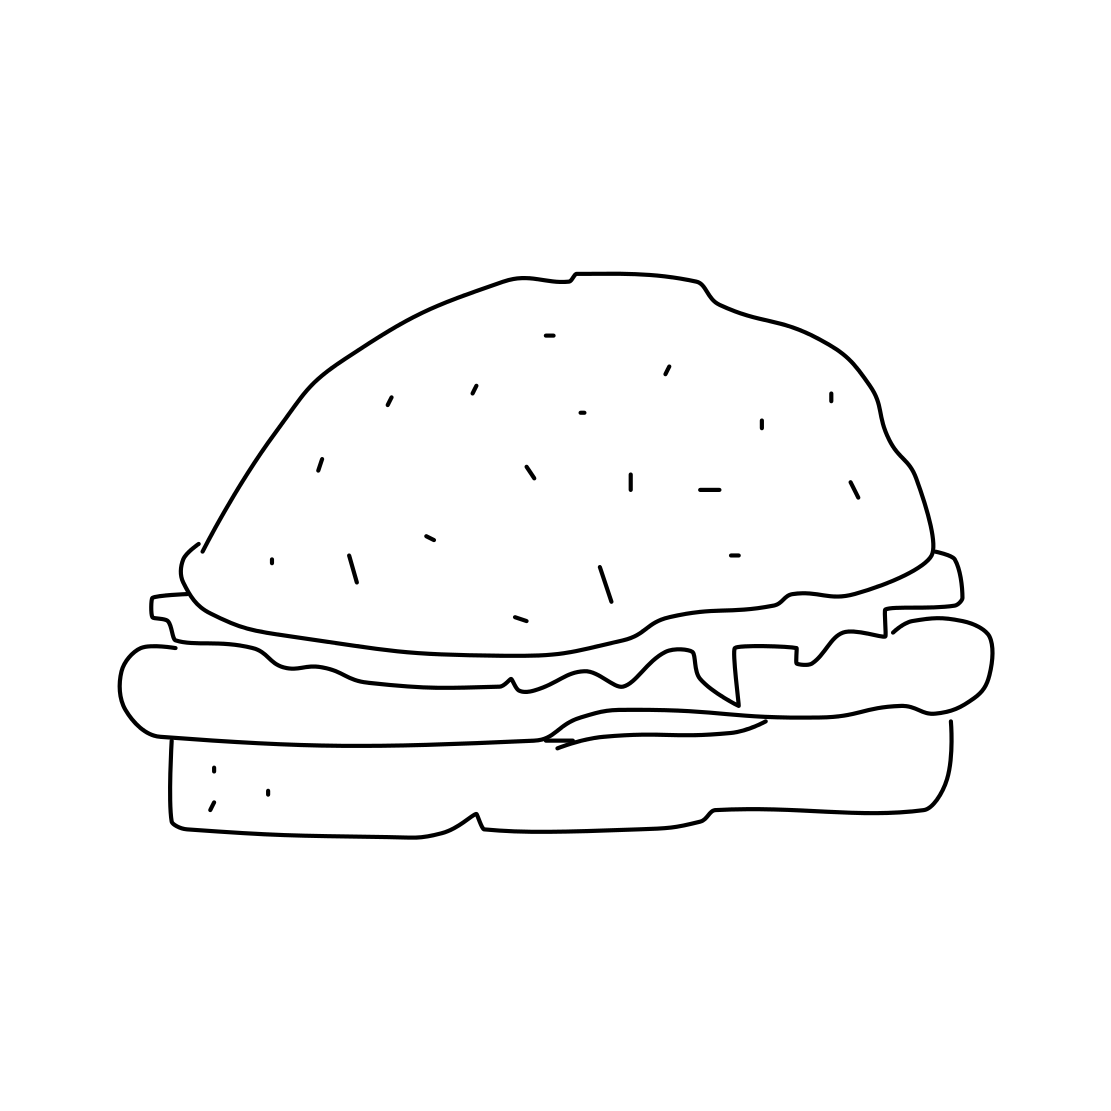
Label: hamburger